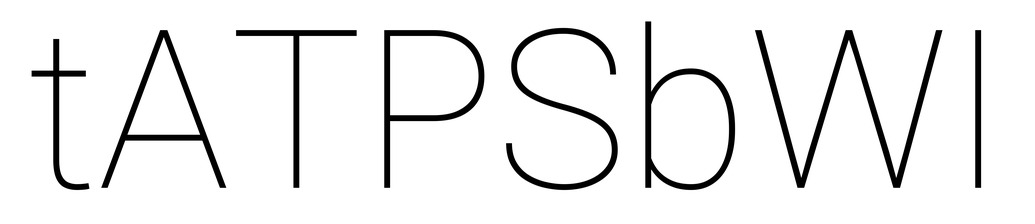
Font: Roboto_Thin